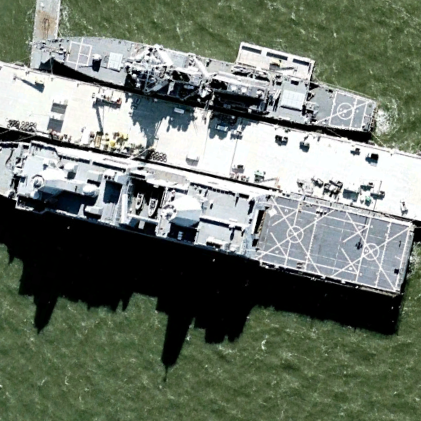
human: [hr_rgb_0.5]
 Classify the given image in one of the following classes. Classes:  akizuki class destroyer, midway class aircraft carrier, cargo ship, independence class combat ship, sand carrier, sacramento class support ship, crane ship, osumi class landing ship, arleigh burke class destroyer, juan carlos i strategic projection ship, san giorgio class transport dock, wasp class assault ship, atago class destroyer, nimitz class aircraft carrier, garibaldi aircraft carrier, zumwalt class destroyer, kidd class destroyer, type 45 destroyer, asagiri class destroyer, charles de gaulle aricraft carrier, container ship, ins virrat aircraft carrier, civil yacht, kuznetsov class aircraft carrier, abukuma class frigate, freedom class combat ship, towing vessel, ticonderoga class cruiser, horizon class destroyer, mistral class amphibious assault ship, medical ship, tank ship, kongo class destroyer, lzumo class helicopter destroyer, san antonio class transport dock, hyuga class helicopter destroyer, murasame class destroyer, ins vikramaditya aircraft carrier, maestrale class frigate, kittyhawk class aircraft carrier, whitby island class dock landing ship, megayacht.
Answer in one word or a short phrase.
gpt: San Antonio class transport dock